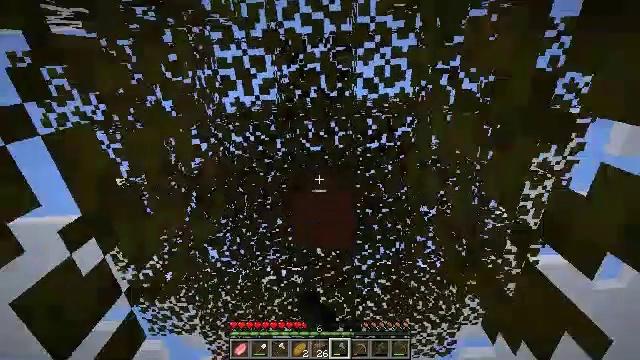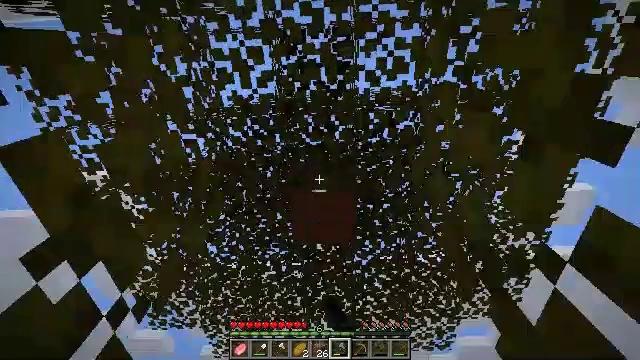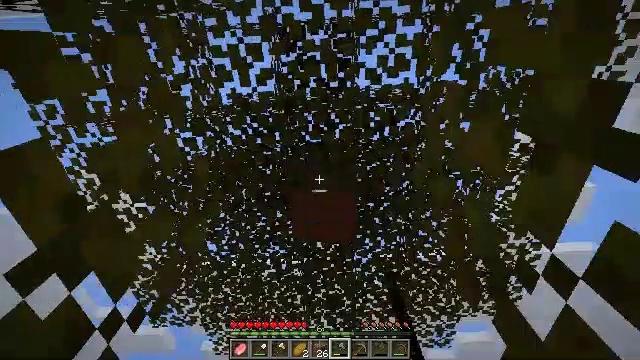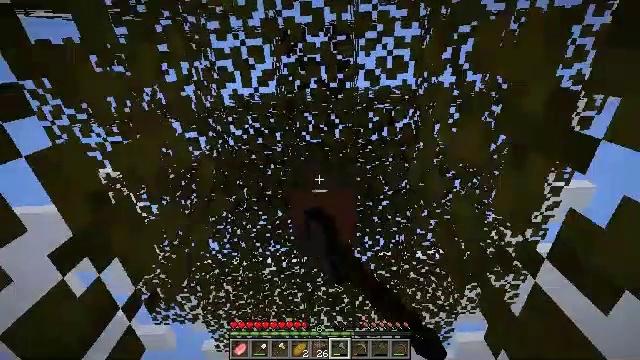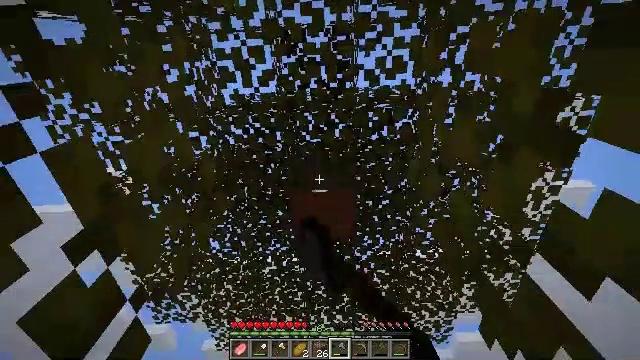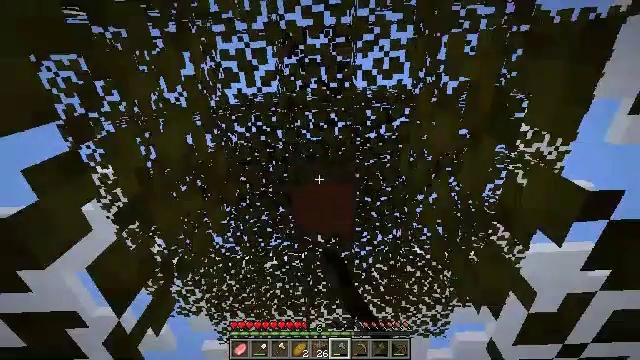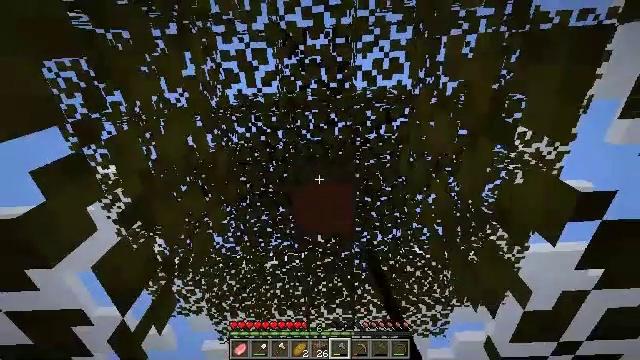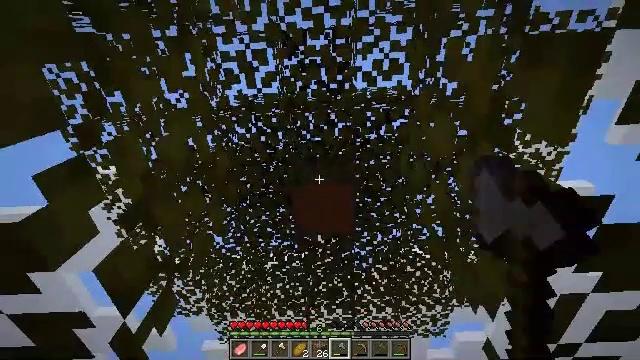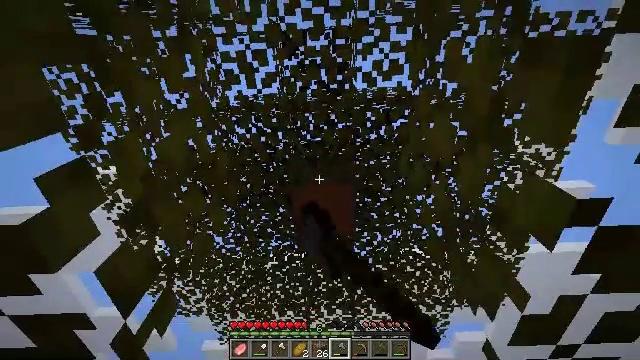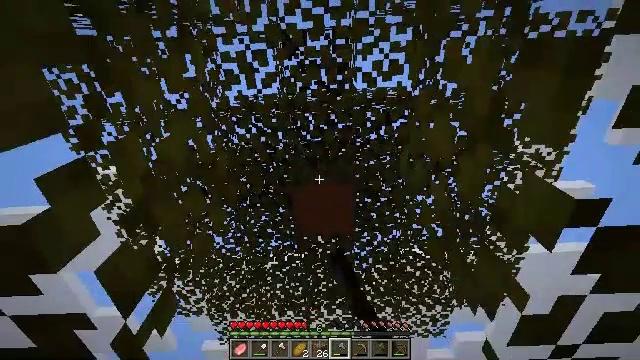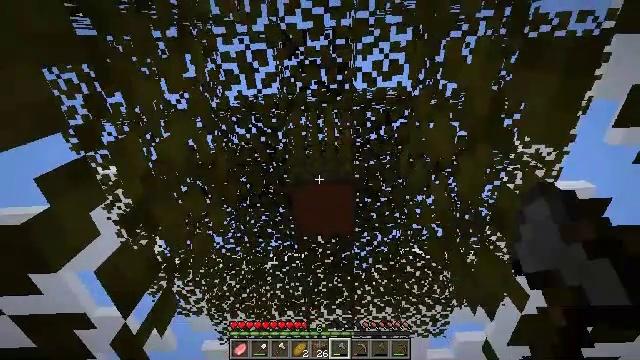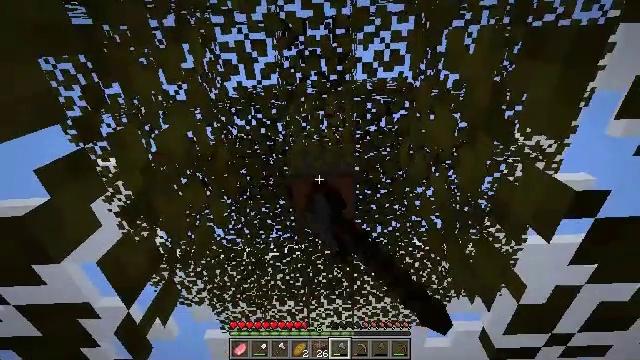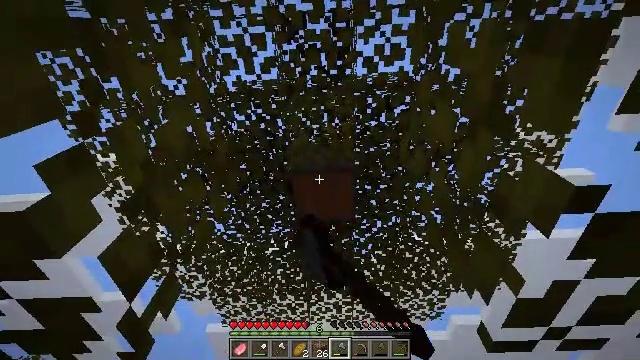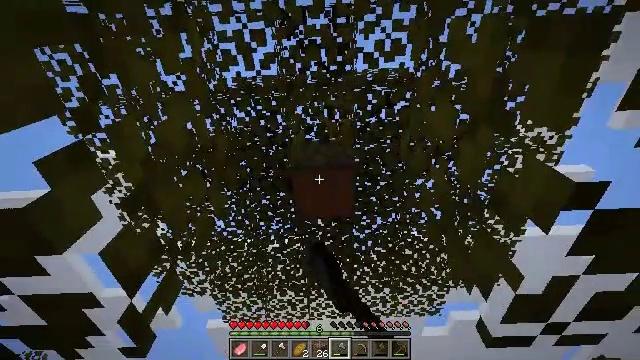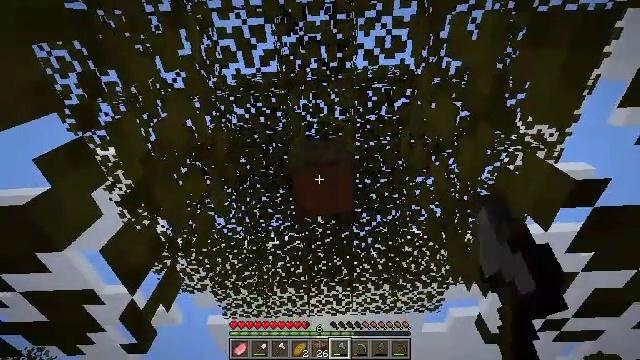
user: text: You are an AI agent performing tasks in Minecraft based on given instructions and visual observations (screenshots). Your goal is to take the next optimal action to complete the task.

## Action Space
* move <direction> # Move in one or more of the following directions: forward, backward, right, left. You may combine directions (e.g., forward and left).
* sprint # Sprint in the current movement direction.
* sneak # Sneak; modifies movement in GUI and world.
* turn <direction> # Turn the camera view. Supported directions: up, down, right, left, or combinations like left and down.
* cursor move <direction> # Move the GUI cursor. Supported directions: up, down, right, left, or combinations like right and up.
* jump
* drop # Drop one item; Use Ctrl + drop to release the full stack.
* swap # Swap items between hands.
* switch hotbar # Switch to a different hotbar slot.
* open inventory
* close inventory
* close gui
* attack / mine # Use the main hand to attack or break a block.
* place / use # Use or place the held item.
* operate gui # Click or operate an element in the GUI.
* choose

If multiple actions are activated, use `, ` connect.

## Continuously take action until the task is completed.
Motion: motion action
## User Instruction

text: Trim the tree by mining the acacia leaves.
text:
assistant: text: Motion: turn down, attack / mine
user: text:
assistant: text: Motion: attack / mine
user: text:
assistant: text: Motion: attack / mine
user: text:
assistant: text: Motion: attack / mine
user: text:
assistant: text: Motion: attack / mine
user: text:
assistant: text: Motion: attack / mine
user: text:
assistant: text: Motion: attack / mine
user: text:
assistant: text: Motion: attack / mine
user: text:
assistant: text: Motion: attack / mine
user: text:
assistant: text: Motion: attack / mine
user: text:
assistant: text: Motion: turn down, attack / mine
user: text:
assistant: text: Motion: turn down, attack / mine
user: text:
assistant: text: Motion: attack / mine
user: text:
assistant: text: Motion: attack / mine
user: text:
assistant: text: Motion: attack / mine